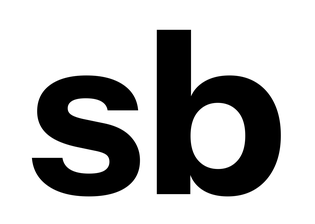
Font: InstrumentSans_Bold